Field crop: maize
Growth stage: 2
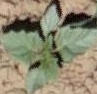
Species: datura